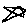
Label: star